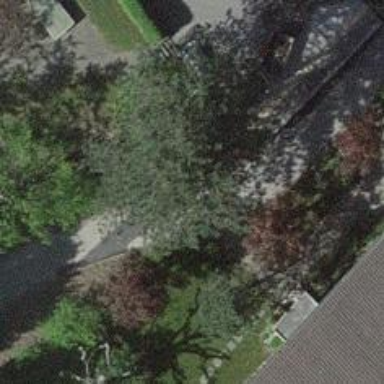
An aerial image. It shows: Paved footway.